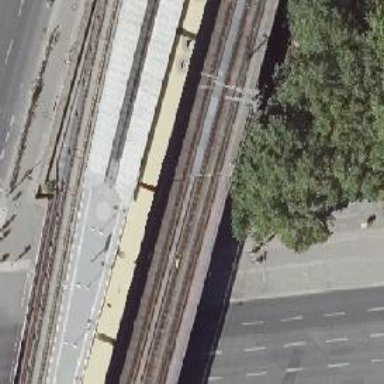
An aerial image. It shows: Bridge for electrified railway with contact line. The railway has ballastless track.